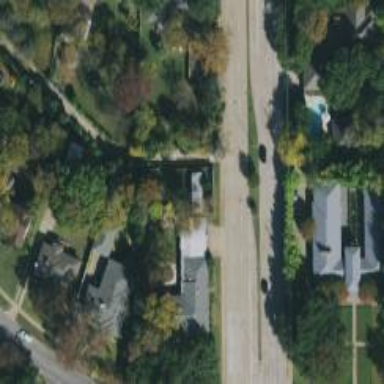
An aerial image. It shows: Secondary road.